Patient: sex M, age 58
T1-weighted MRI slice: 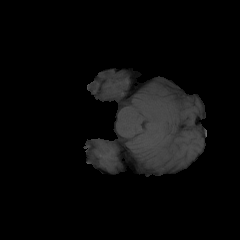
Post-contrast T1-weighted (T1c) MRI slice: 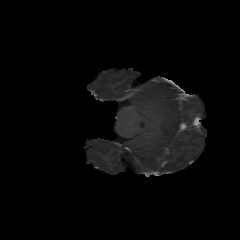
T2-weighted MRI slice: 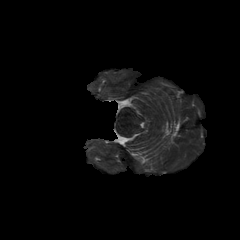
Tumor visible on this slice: no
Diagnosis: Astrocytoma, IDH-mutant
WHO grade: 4